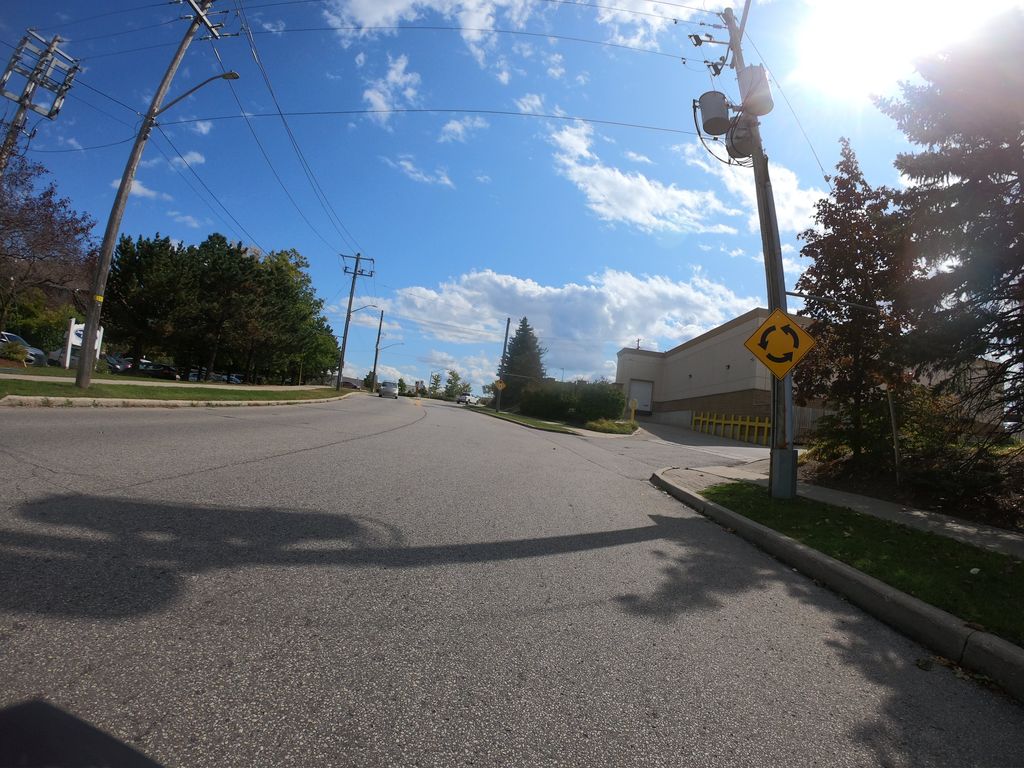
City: kitchener-waterloo